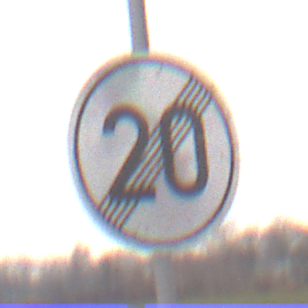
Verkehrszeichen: EndeGeschwindigkeit20
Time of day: Midday
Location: Outdoor (RoadRail)
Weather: Overcast
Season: NotSpecified
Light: Natural